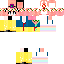
A female human skin with pale skin, wearing brown long hair dressed in a blue hoodie and black pants, featuring a closed mouth.